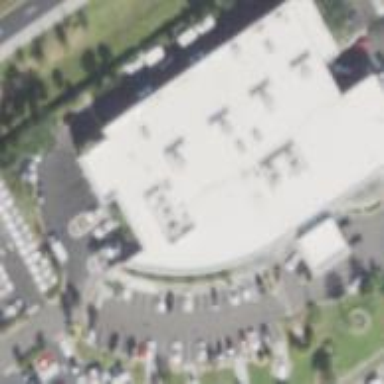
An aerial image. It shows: Car shop building.